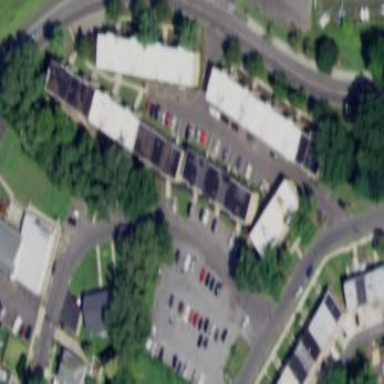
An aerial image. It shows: Parking area.